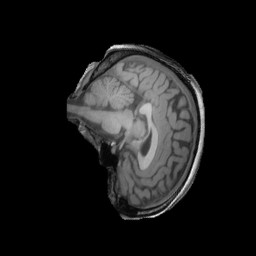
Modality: T1w
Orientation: sagittal
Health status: ill
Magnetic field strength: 3 T